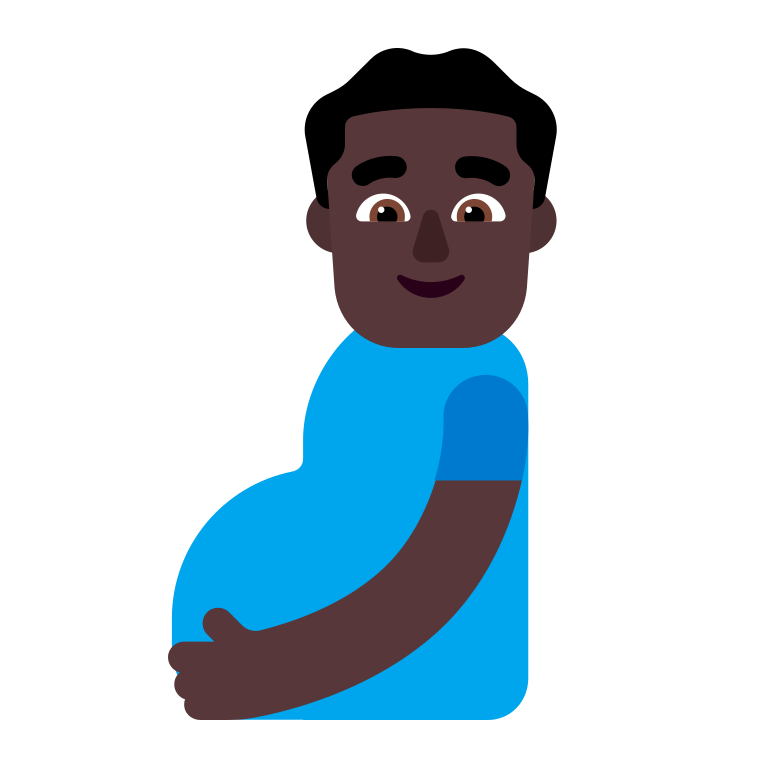
pregnant man flat dark